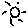
Label: sun